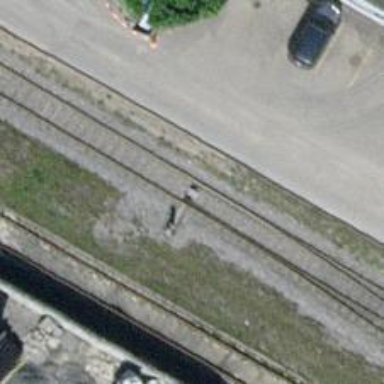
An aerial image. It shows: Railway switch.